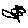
Label: flower